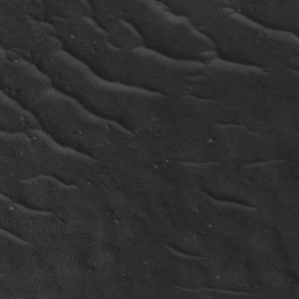
Label: non_frost